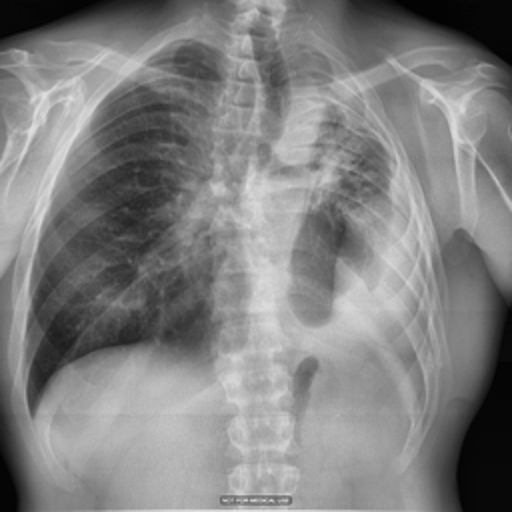
Finding: TUBERCULOSIS